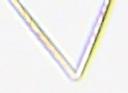
Label: Thalassionema